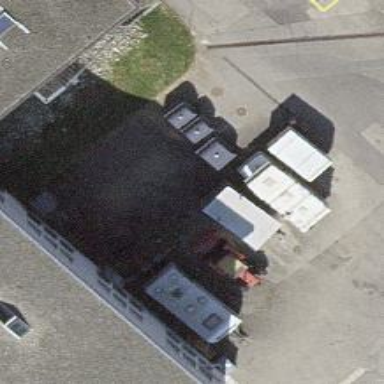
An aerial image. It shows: Recycling container at amenity designated for recycling.